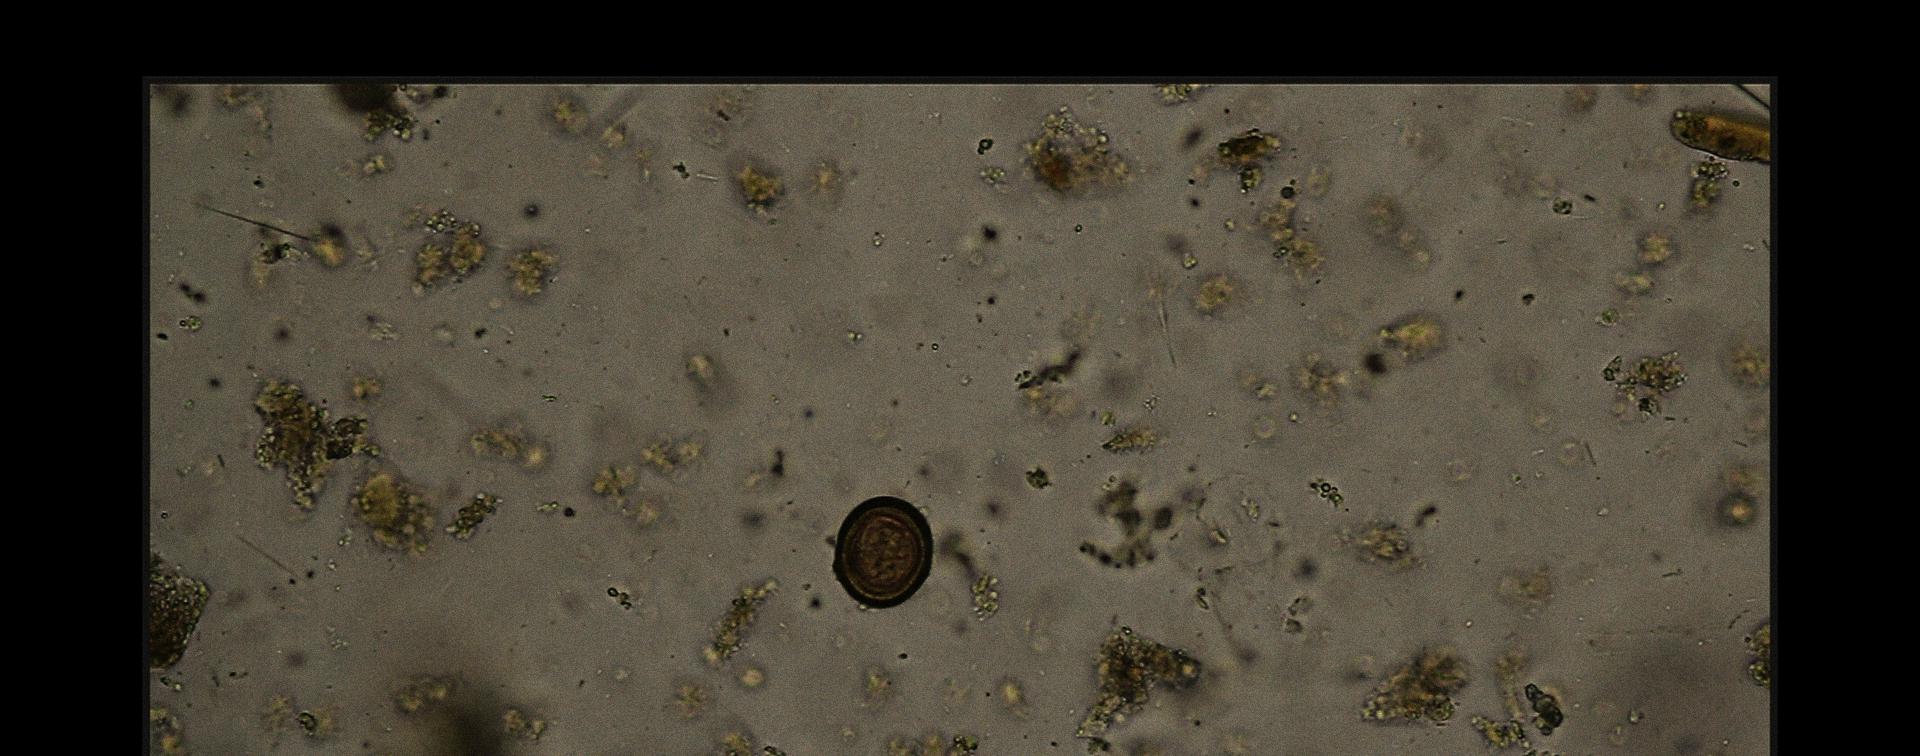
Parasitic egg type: Taenia spp. egg